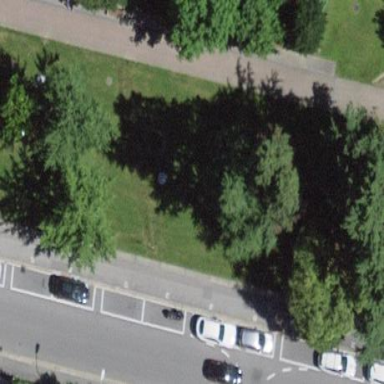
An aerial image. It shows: Park.